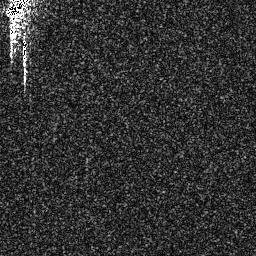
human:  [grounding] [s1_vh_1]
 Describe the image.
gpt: In the satellite image, there is  <ref>1 medium ship </ref> <box>[[0, 0, 10, 8, 0]]</box> located at top left.